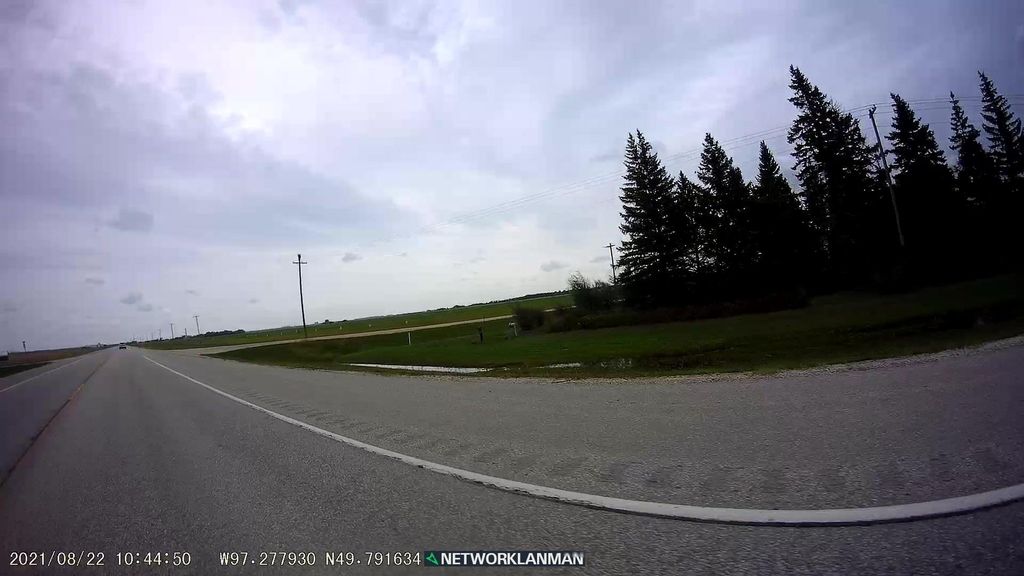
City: winnipeg